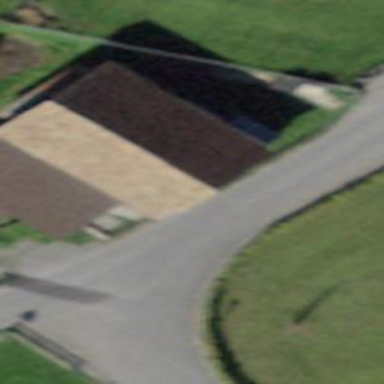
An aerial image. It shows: Rural barn.